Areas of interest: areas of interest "Industrial Park"
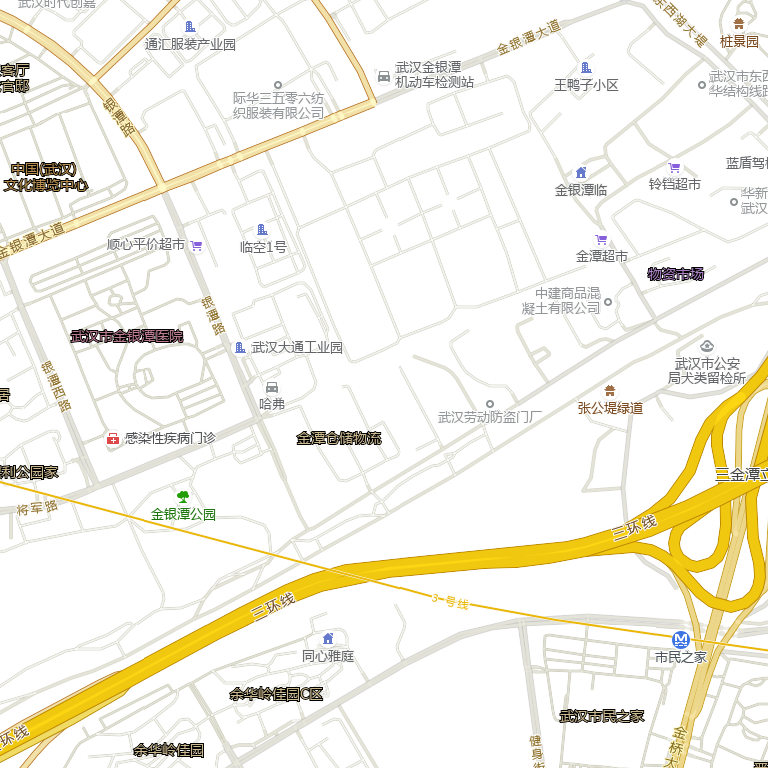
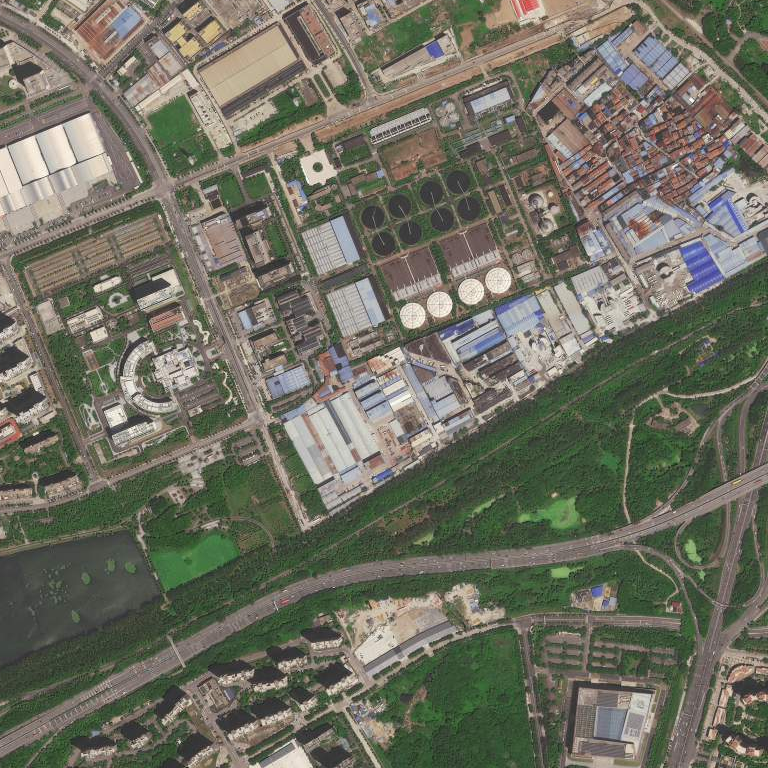